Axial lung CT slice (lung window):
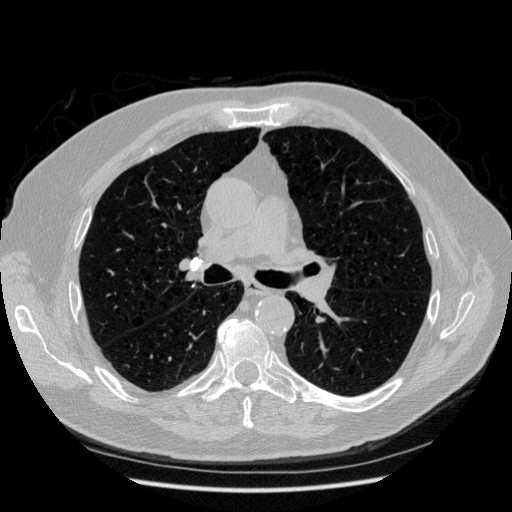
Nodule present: no